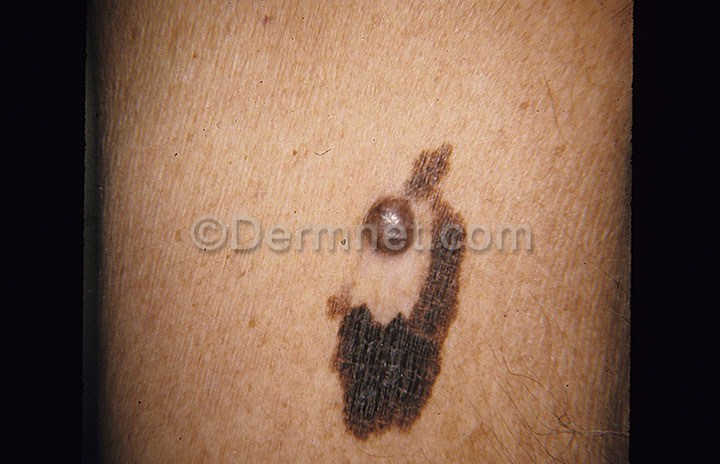
Disease: Melanoma Skin Cancer Nevi and Moles